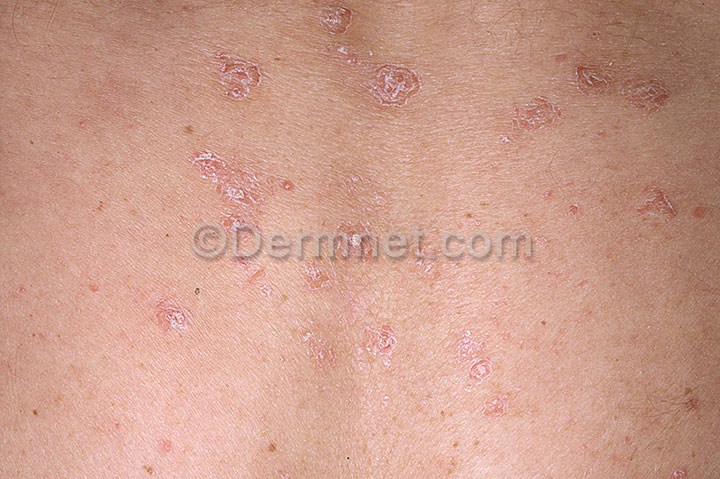
Disease: Psoriasis pictures Lichen Planus and related diseases